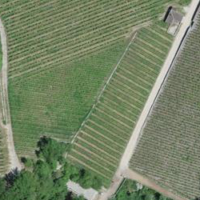
EUNIS habitat code: 23
Species observed at this site:
Lythrum salicaria